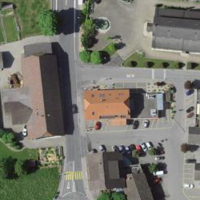
EUNIS habitat code: 54
Species observed at this site:
Pyralis farinalis
Lomographa temerata
Yponomeuta plumbella
Calliteara pudibunda
Chiasmia clathrata
Griposia aprilina
Perizoma alchemillata
Lycia hirtaria
Cosmorhoe ocellata
Cydia fagiglandana
Idaea dimidiata
Endotricha flammealis
Acleris variegana
Dolichovespula saxonica
Tinea trinotella
Biston betularia
Cosmia trapezina
Biston strataria
Ledra aurita
Milvus milvus
Cydia pomonella
Xanthorhoe ferrugata
Ligdia adustata
Emberiza citrinella
Harpella forficella
Hypena proboscidalis
Strix aluco
Eupsilia transversa
Orientus ishidae
Deilephila porcellus
Opisthograptis luteolata
Lasiocampa quercus
Deilephila elpenor
Peribatodes rhomboidaria
Lymantria monacha
Petrophora chlorosata
Operophtera brumata
Orgyia antiqua
Pyrausta aurata
Agrotis ipsilon
Argyresthia goedartella
Conistra vaccinii
Helicoverpa armigera
Leptoglossus occidentalis
Katha depressa
Pyrausta despicata
Rhaphigaster nebulosa
Noctua comes
Phragmatobia fuliginosa
Argyresthia pruniella
Euplagia quadripunctaria
Scytodes thoracica
Idaea rusticata
Eudemis profundana
Monopis obviella
Tyto alba
Falco subbuteo
Bombus lapidarius
Buteo buteo
Vespula germanica
Autographa gamma
Zeuzera pyrina
Mythimna conigera
Chloroclysta siterata
Vespula vulgaris
Ostrinia nubilalis
Craniophora ligustri
Idaea aversata
Timandra comae
Reduvius personatus
Macroglossum stellatarum
Saperda carcharias
Ennomos quercinaria
Arctia caja
Ephemera danica